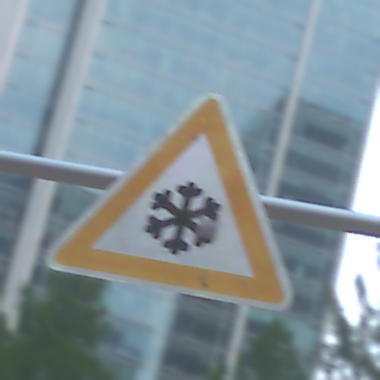
Verkehrszeichen: SchneeOderEisglaette
Umgebung: Outdoor, Urban
Tageszeit: MorningAfternoon
Wetter: PartlyCloudy
Licht: Natural
Jahreszeit: NotSpecified
Kontrast: LowContrast